Interaction volume radius: 5 \u00c5
Interaction volume height: 10 \u00c5
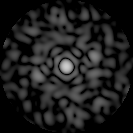
Disorder parameter: 0.8438